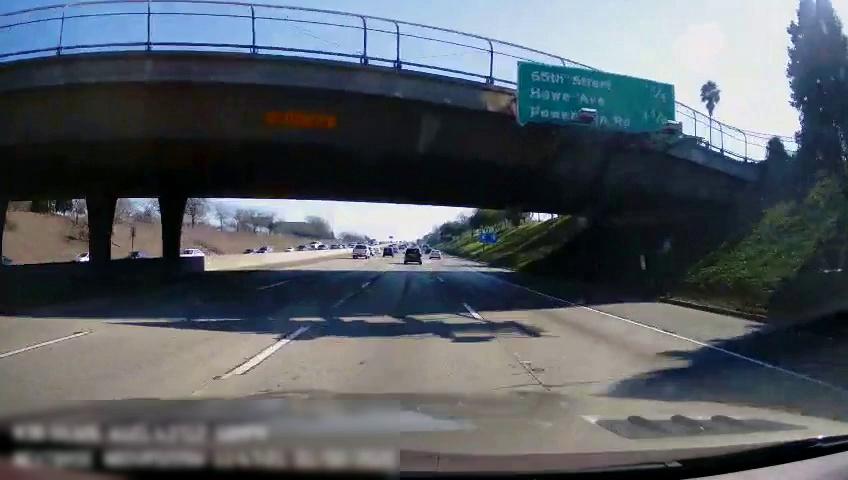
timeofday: Day
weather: Sunny
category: Drivable Space
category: Vehicles | SUV
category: Vehicles | SUV
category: Vehicles | SUV
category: Vehicles | Truck
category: Vehicles | SUV
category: Vehicles | SUV
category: Vehicles | Car
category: Vehicles | SUV
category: Lanes | Alternate Lane
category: Lanes | Alternate Lane
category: Lanes | Alternate Lane
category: Lanes | Current Lane
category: Traffic | Signs